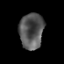
Tissue: prostate
Cell type: Epithelial cells
Senescence score: 0.3545
Nuclear area (px): 846
Mean DAPI intensity: 86.254